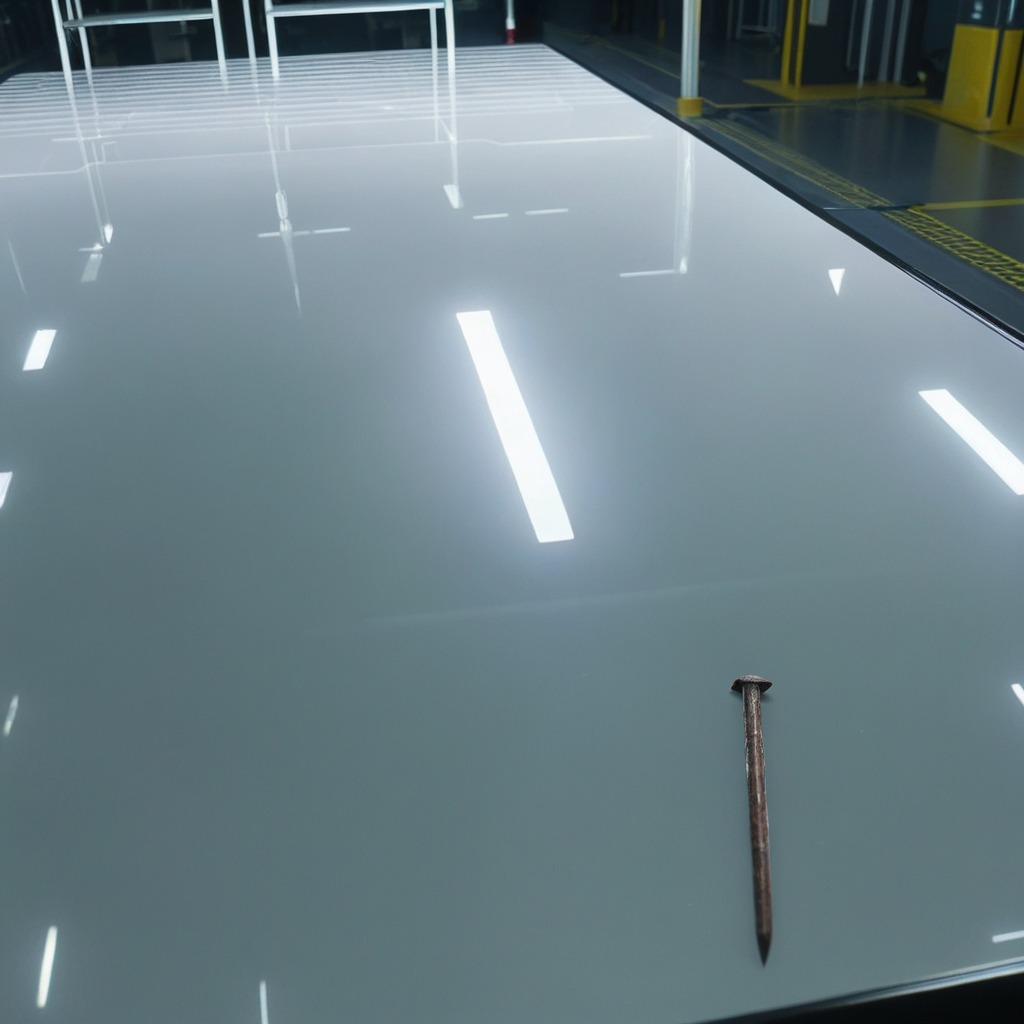
A nail is lying on the table.